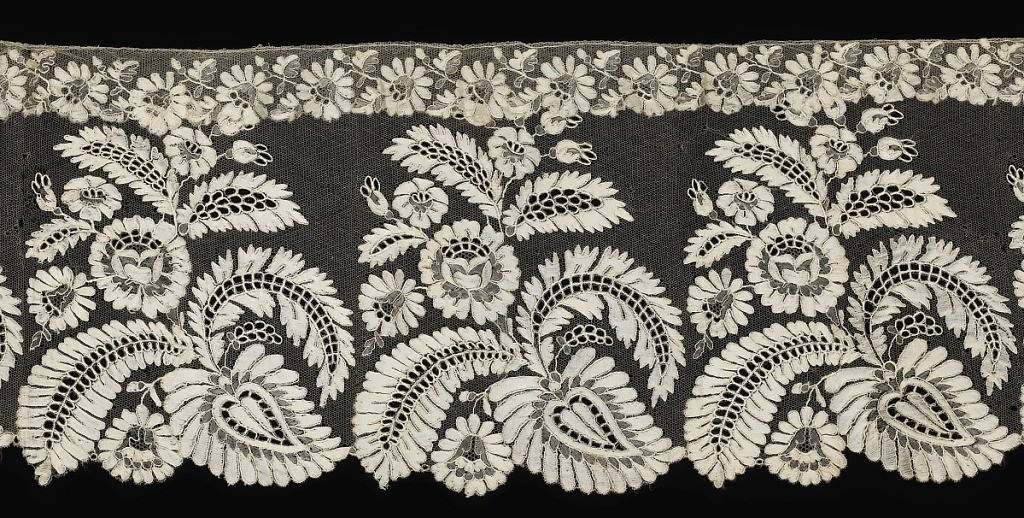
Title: Border
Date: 19th century
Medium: silk Technique: bobbin lace, blonde style
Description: Lace showing a pattern of sprays of flowers and leaves that form a border on one edge and conventionalized flowers and leaves on the other.